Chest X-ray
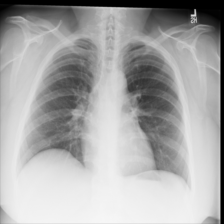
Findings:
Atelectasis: negative
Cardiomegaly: negative
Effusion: negative
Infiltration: negative
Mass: negative
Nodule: negative
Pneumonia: negative
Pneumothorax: negative
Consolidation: negative
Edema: negative
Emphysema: negative
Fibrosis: negative
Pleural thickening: negative
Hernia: negative